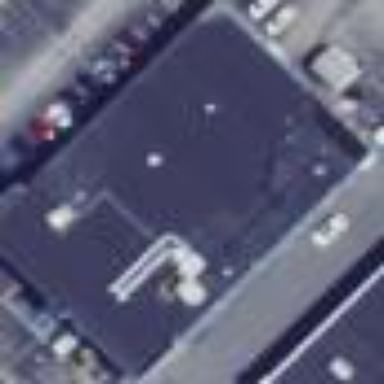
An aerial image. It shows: Building that houses car shop.